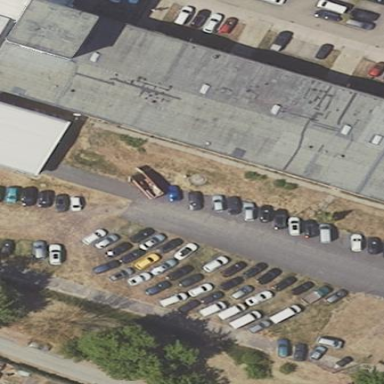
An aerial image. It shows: Building that houses car shop.